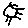
Label: sun